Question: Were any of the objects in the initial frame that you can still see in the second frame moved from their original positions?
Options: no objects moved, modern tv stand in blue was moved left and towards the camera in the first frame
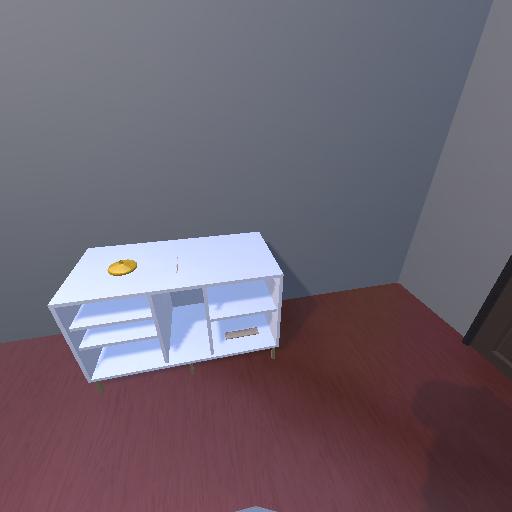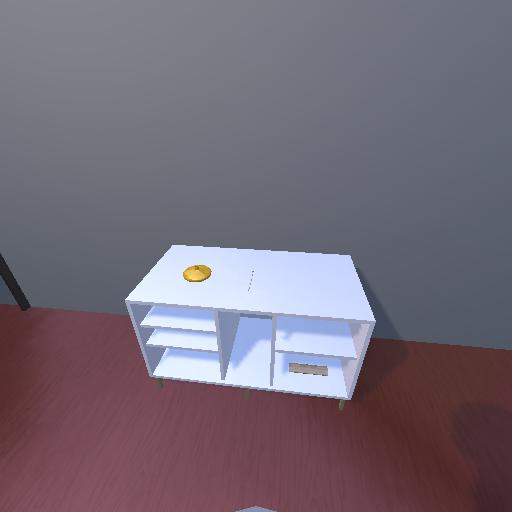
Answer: no objects moved